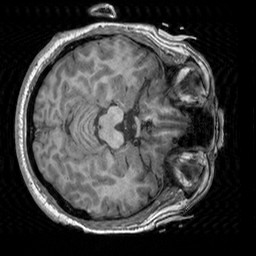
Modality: T1w
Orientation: axial
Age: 45
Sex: male
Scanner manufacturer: siemens
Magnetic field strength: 3 T
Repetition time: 2.3 s
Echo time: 0.00303 s